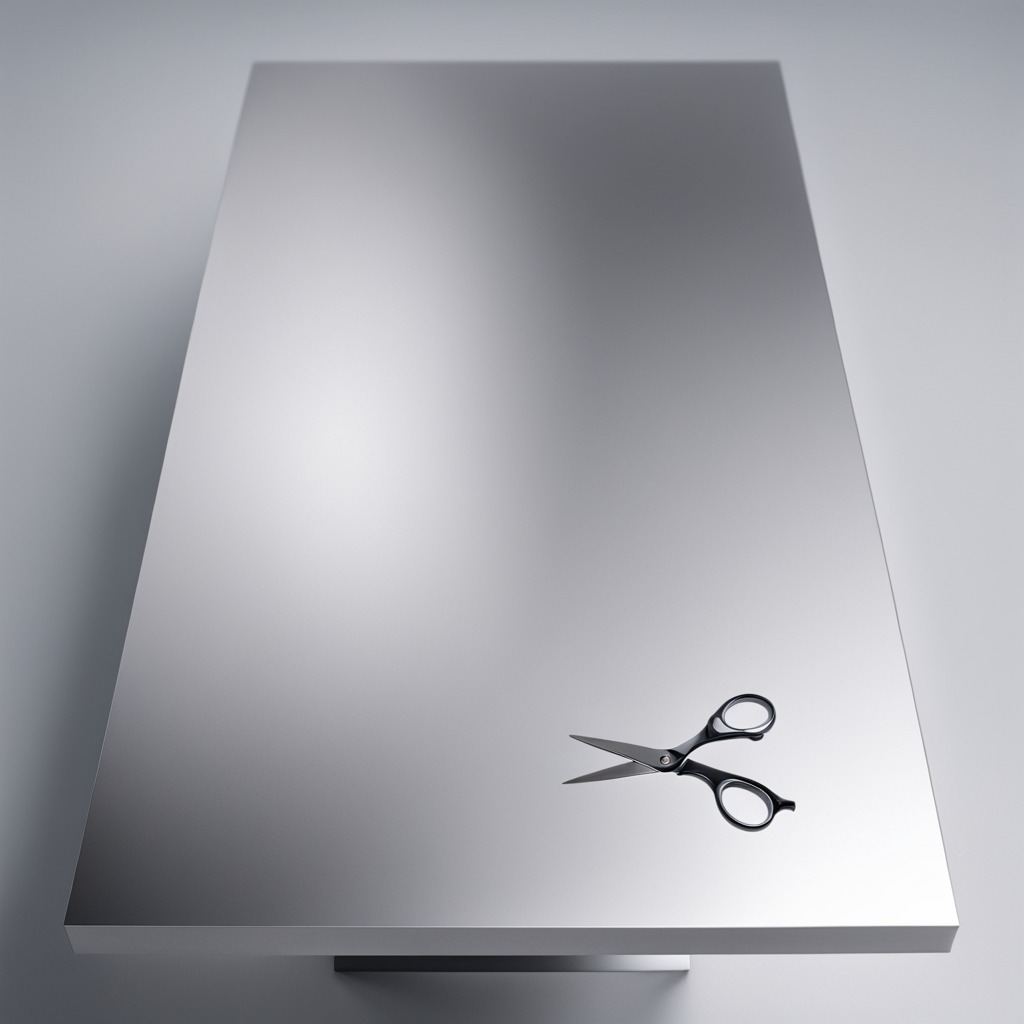
A scissor is lying on the stainless steel table in a high-end prototyping lab.